Question: I am writing a handwriting recognition app and my inputs have to be of a certain size (128x128). When I detect a letter it looks like this:

That image for instance has a size of 40x53. I want to make it 128x128, but simply resizing it lowers the quality especially for smaller images. I want to somehow fill the rest up to 128x128 with the 40x53 in the middle. The background color should also stay relatively the same. I am using Python's opencv but I am new to it. How can I do this, and is it even possible?
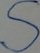
Answer: Here you can get what you have asked using 'outputImage'. Basically I have added a border using 'copyMakeBorder' method. You can refer <URL> for more details. You have to set the color value as you want in the 'value' parameter. For now it is white [255,255,255].
But I would rather suggest you to resize the original image, seems like it is the better option than what you have asked. Get the image resized you can use 'resized' in the following code. For your convenience I have added both methods in this code.
'''
import cv2
import numpy as np
inputImage = cv2.imread('input.jpg', 1)
outputImage = cv2.copyMakeBorder(inputImage,37,38,44,44,cv2.BORDER_CONSTANT,value=[255,255,255])
resized = cv2.resize(inputImage, (128,128), interpolation = cv2.INTER_AREA)
cv2.imwrite('output.jpg', outputImage)
cv2.imwrite('resized.jpg', resized)
'''